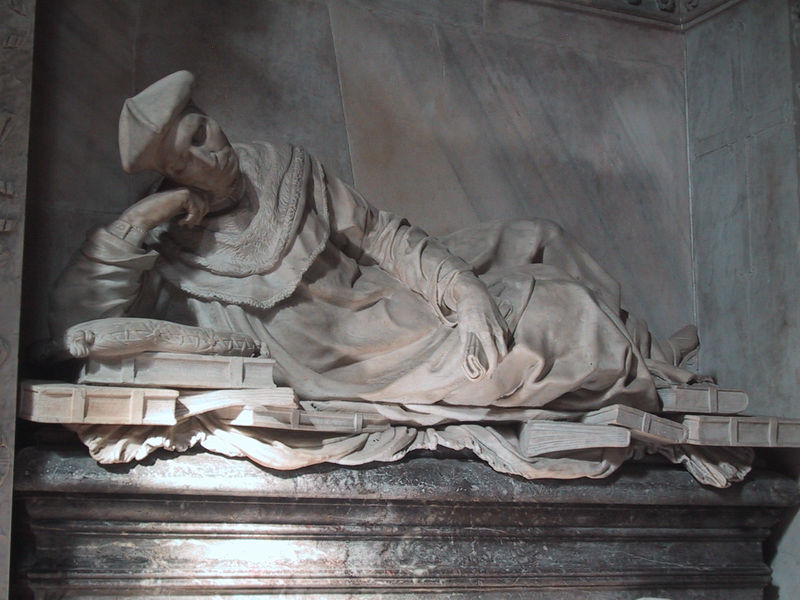
Titel: Grabmal des Angelo Cesi
Standort: Rom, S. Maria della Pace (EU - I - Latium)
Schlagwörter: hand, mann, schatten, schlaf, hut, licht, marmor, tuch, kappe, mütze, arm, sockel, tod, kirche, figur, mantel, decke, skulptur, statue, kopfbedeckung, bücher, papier, liegen, kissen, lesen, buch, gestützt, sarg, grab, gelehrter, grabmal, hnd, grabmahl, sarkophag, codices, ruhestätte, gablege